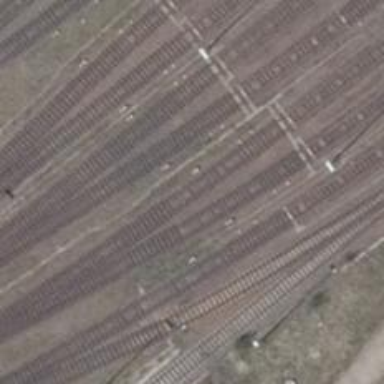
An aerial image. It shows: Railway yard with electrified contact lines.